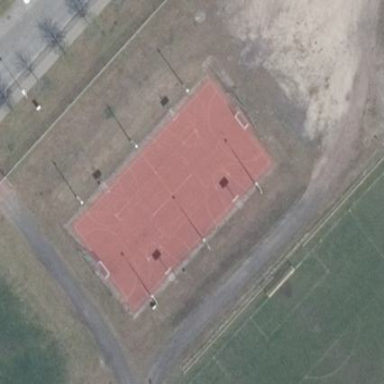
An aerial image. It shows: Multi-sport pitch with tartan surface for leisure activities on land.